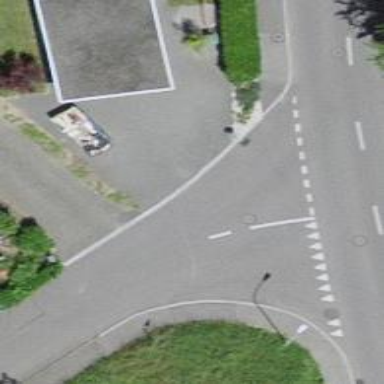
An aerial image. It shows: Residential road with asphalt surface. Sidewalk is present on the left side.